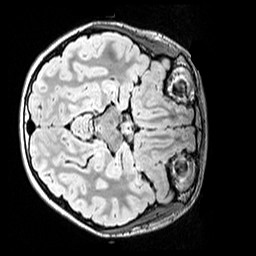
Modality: FLAIR
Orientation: axial
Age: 10
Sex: female
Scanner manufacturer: siemens
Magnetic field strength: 3 T
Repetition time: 5 s
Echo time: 0.388 s